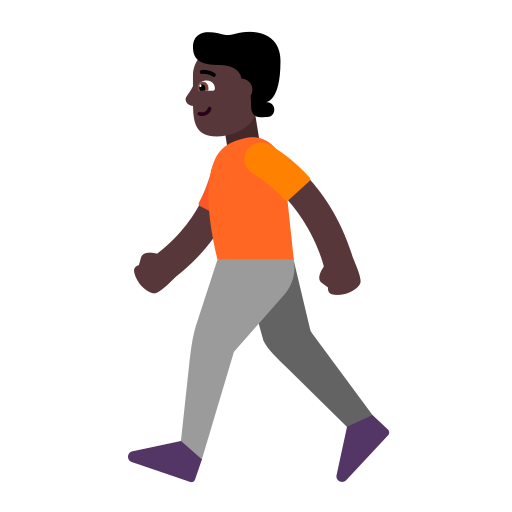
person walking flat dark